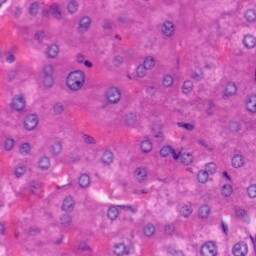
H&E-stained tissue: Liver